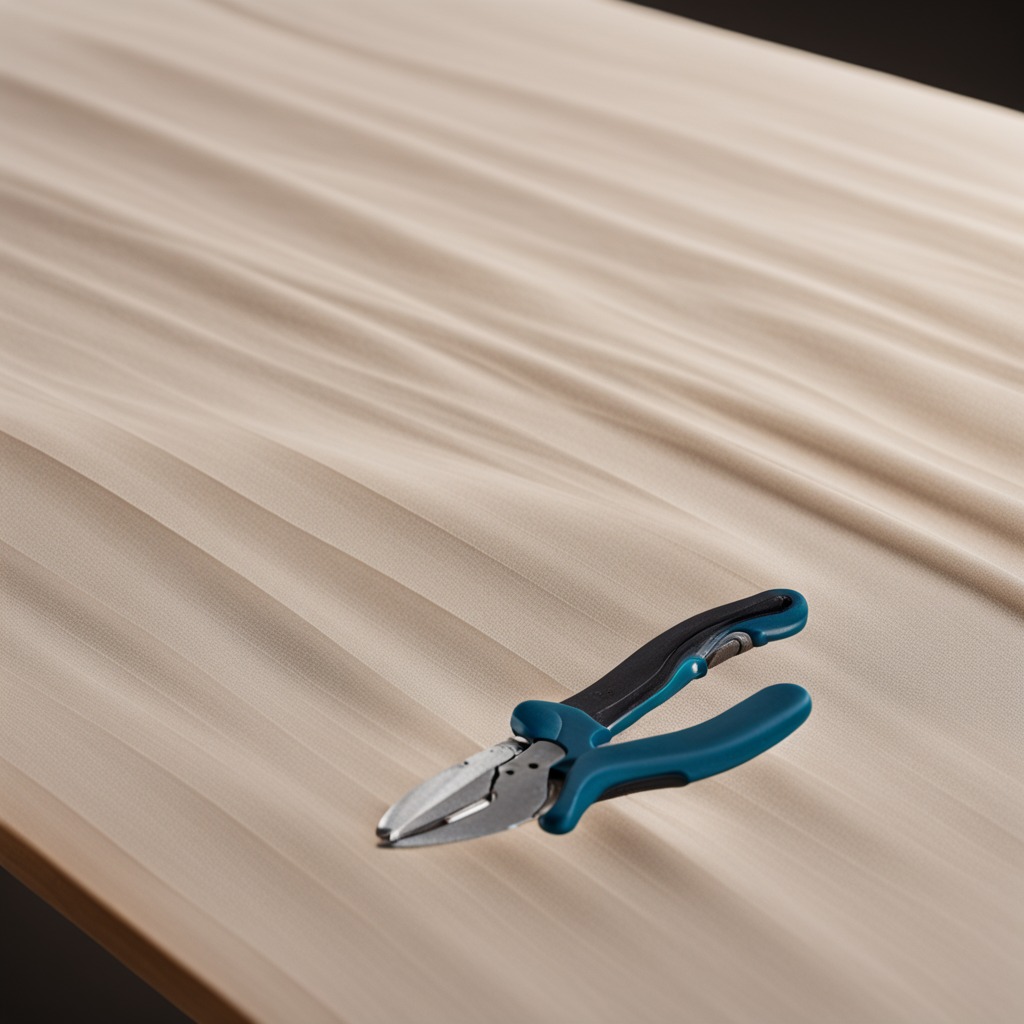
A plier lying on a wooden table in an outdoor workshop during daytime bright natural light soft shadows worn but beneath the cloth